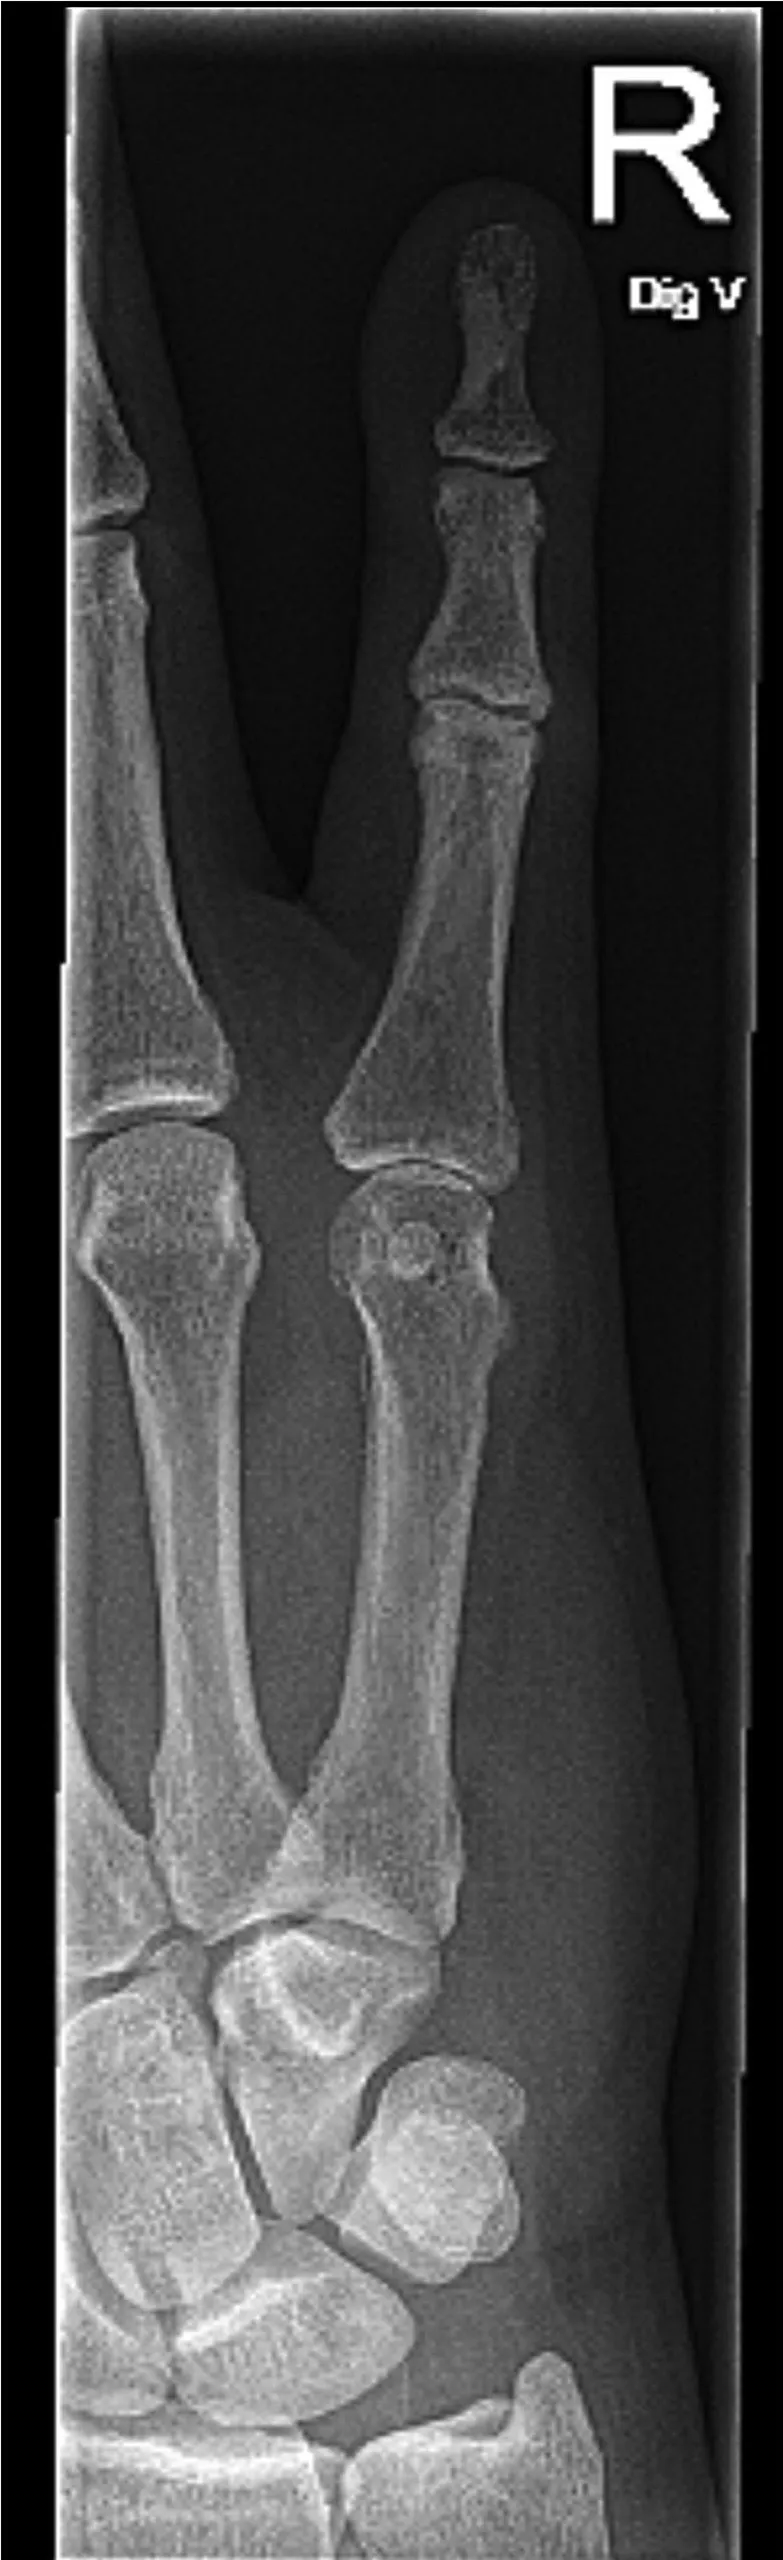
X ray of the right hand at follow-up (6.5 months).
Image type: radiology (x_ray)